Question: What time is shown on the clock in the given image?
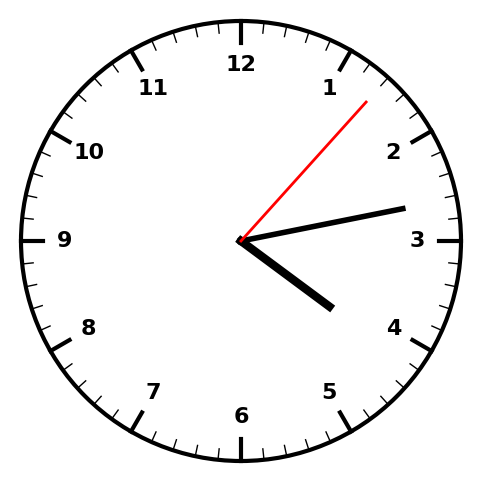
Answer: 04:13:07